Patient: sex M, age 45
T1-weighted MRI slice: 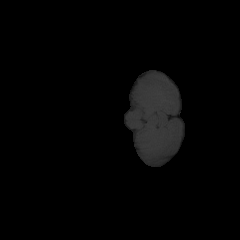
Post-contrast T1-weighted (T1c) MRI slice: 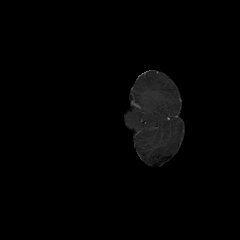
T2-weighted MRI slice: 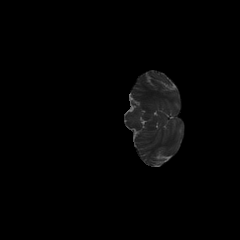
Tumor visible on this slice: no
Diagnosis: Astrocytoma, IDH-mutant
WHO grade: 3